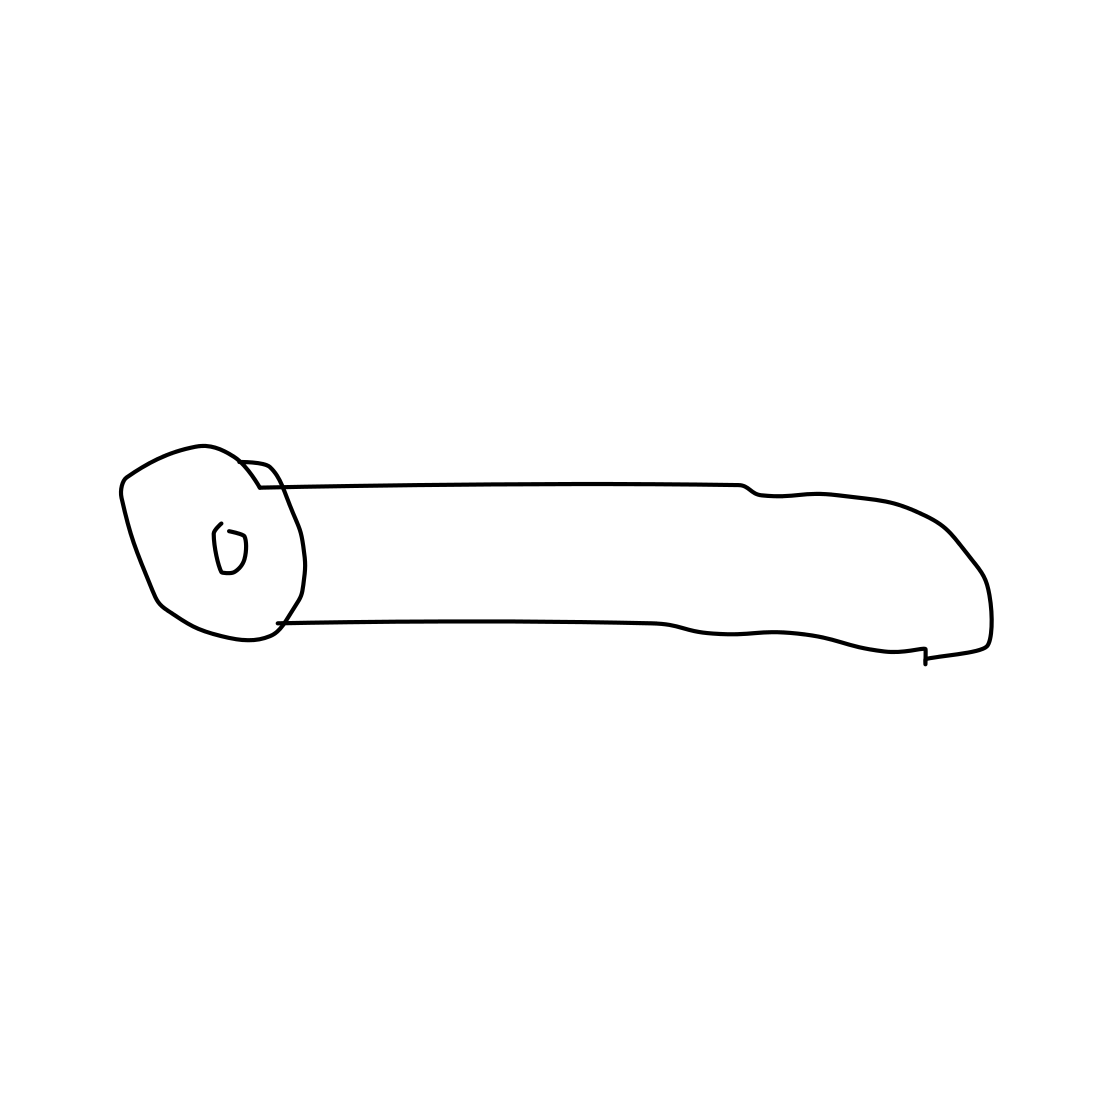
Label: door handle